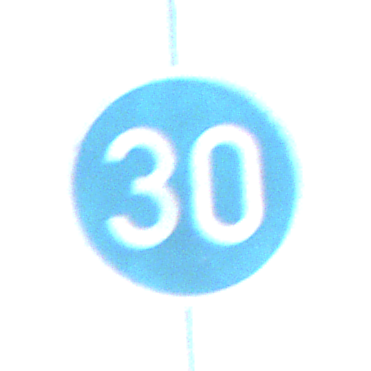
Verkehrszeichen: VorgeschriebeneMindestgeschwindigkeit
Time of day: Night
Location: Outdoor (Nature)
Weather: PartlyCloudy
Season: NotSpecified
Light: Natural